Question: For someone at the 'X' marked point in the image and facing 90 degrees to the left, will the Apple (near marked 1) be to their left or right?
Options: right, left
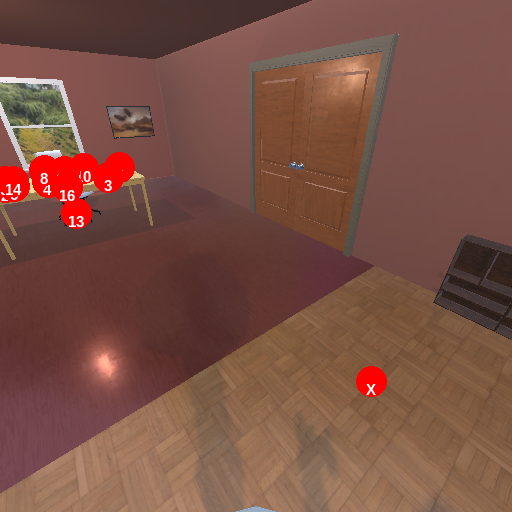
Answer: right